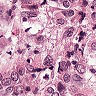
Metastatic tissue present: yes